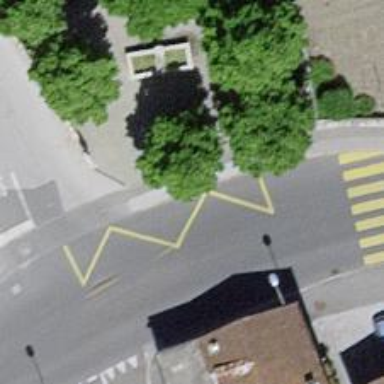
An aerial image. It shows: Bus stop with platform for public transport.